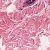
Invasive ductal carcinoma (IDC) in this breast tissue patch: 0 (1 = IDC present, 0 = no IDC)